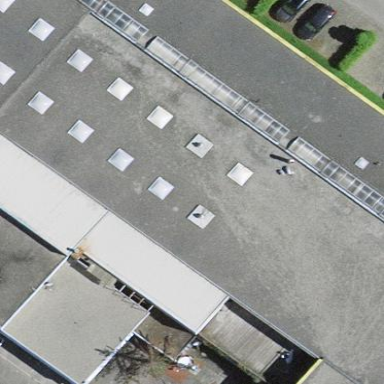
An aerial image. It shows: Industrial building.